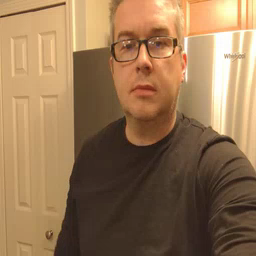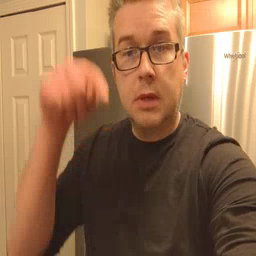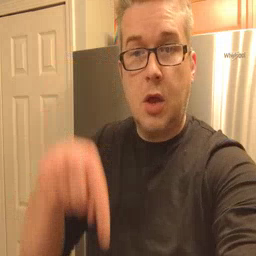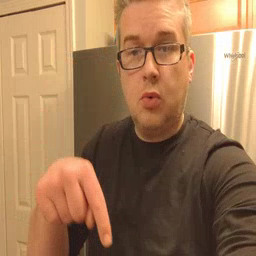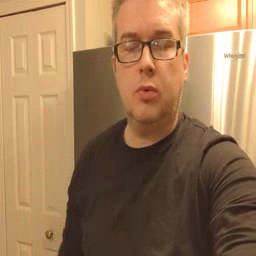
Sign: down